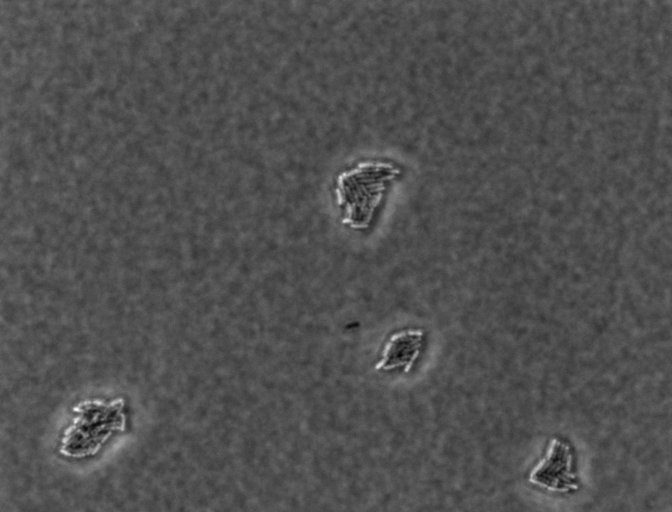
Escherichia coli 1612